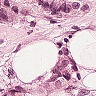
Metastatic tissue present: yes